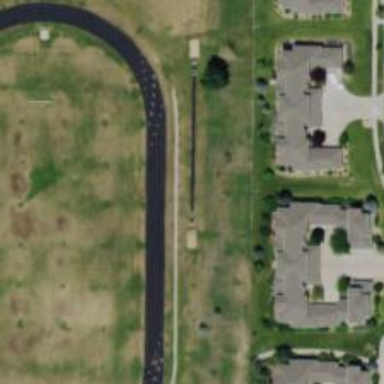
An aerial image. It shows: Track in leisure land.